Question: Trying to install <URL>
I've followed the steps to install the package through the command line, installed and then I went on to install through the command line.
Now when I try to install 'browser-sync' with the following line 'npm install -g browser-sync' you will see it is not recognized when I check the version and its the same when I try do anything like 'start --server'?

tried installing another package as a test 'jshint' successfully installs/uninstalls but displays the same message when checking its version.
Any suggestions?
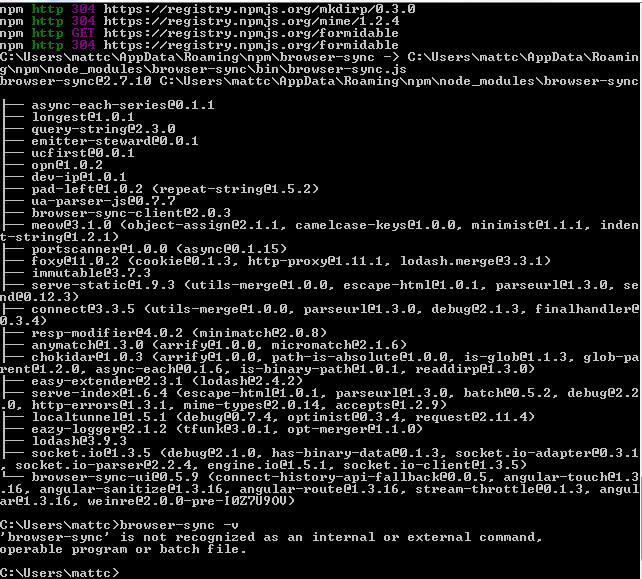
Answer: Have you tried like below? (<URL>
'''
npm install -g browser-sync
'''
-g means global.